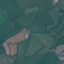
Land use / land cover class: Pasture